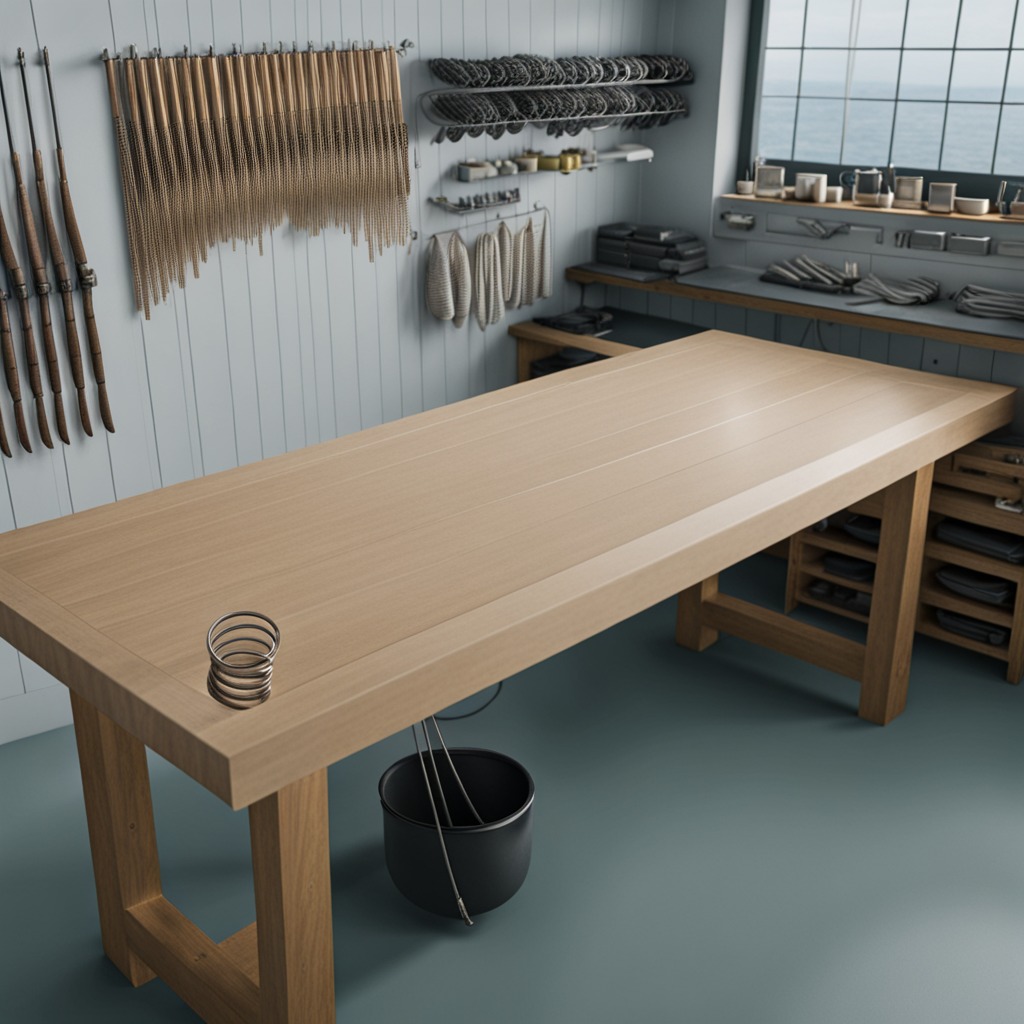
A coiled metal spring lies on a workbench inside a coastal fishing gear workshop.